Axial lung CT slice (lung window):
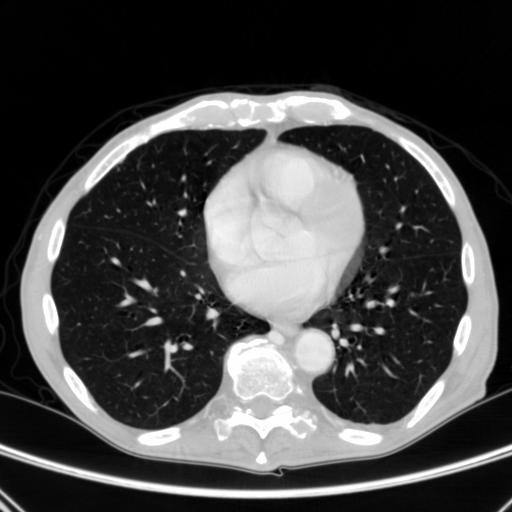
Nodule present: yes
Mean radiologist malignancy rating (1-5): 3